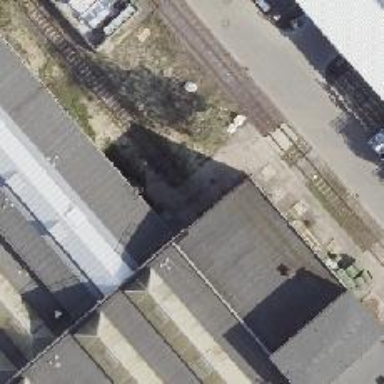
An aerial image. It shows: Yard serving light railway.